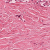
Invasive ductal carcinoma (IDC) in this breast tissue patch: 1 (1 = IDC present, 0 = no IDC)